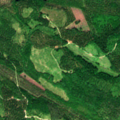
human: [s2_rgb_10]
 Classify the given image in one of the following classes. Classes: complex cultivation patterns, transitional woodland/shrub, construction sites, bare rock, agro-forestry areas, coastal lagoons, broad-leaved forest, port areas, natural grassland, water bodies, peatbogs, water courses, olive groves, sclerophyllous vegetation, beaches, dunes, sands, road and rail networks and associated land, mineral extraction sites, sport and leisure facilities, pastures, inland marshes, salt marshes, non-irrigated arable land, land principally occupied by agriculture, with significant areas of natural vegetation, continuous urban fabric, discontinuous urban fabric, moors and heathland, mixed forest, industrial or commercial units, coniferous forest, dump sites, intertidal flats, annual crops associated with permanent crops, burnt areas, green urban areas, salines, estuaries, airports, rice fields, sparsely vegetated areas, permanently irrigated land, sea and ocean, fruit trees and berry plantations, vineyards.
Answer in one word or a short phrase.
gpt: broad-leaved forest, mixed forest, transitional woodland/shrub